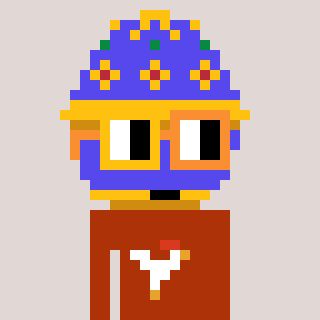
a pixel art character with square yellow and orange glasses, a faberge-shaped head and a hotbrown-colored body on a warm background